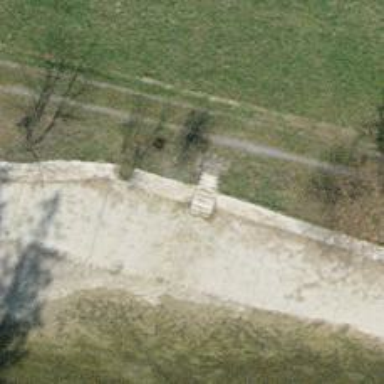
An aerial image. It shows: Set of steps on the road.